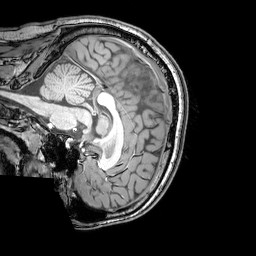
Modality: T1w
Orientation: sagittal
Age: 21
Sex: male
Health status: healthy
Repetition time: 0.081 s
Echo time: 0.037 s